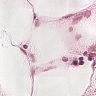
Metastatic tissue present: no